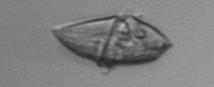
Label: Gyrodinium